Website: bh-photo
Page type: payment
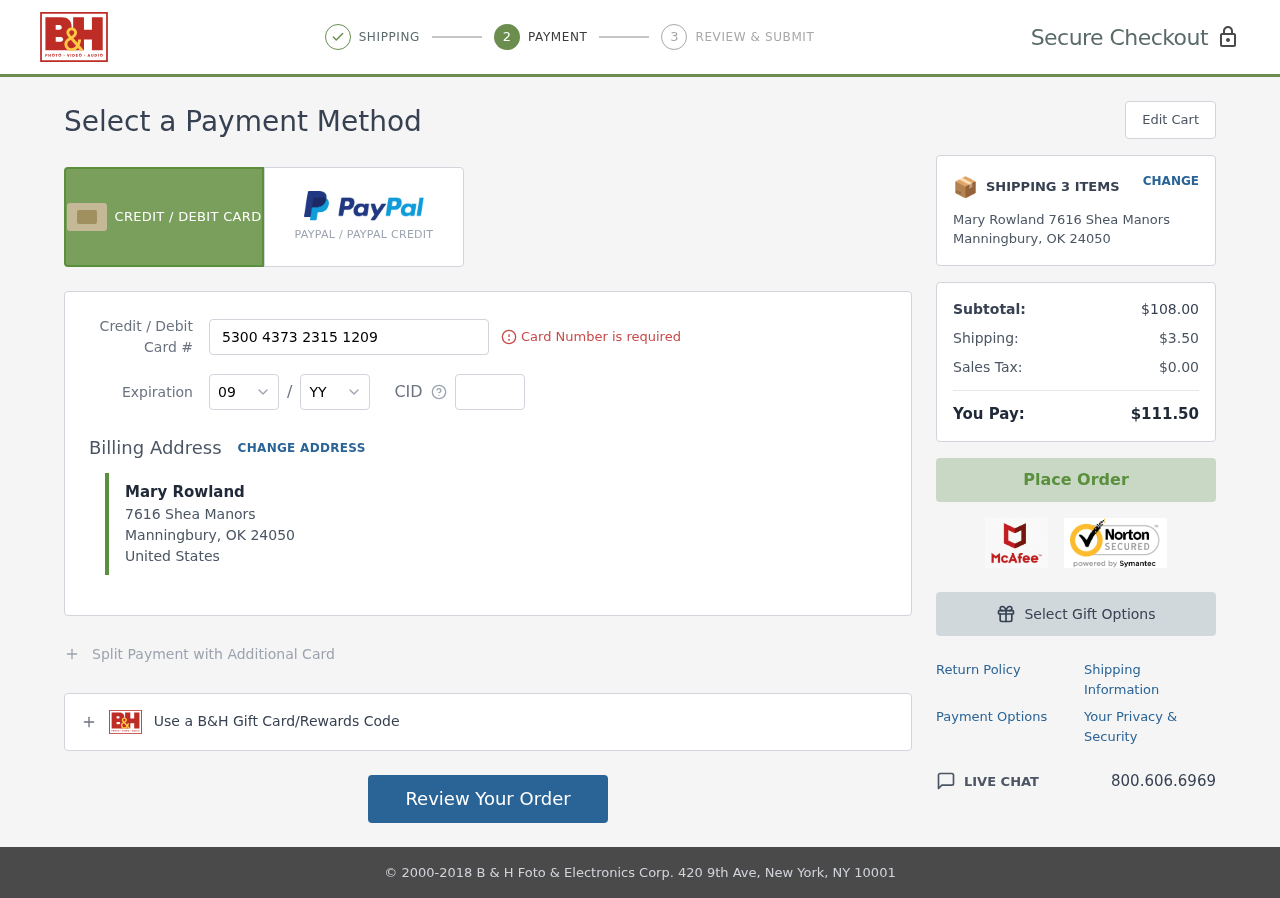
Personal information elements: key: PII_CARD_CVV
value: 797
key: PII_CARD_EXPIRY_MONTH
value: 09
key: PII_CARD_EXPIRY_YEAR
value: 29
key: PII_CARD_NUMBER
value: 5300 4373 2315 1209
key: PII_CITY
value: Manningbury
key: PII_COUNTRY
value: United States
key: PII_FULLNAME
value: Mary Rowland
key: PII_POSTCODE
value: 24050
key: PII_STATE_ABBR
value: OK
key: PII_STREET
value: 7616 Shea Manors
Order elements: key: ORDER_NUM_ITEMS
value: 3
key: ORDER_SUBTOTAL
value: $108.00
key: ORDER_SHIPPING_COST
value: $3.50
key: ORDER_TAX
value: $0.00
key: ORDER_TOTAL
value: $111.50